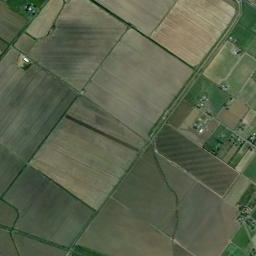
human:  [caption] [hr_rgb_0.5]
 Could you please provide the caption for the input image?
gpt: There are some light green and bare rectangular farmland .

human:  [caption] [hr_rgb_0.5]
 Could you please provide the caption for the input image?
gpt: There are many rectangular farmlands of different shades .

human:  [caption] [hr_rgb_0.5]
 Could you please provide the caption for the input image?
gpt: Many neatly arranged green and tan mixed rectangular farmlands of different sizes .

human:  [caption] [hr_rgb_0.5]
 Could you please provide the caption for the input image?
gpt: Some khaki rectangular farmlands are arranged in neat rows and some houses are surrounded by these farmlands .

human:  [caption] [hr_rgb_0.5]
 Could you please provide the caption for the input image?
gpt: There are some green and brown rectangular farmlands .